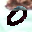
Label: 0